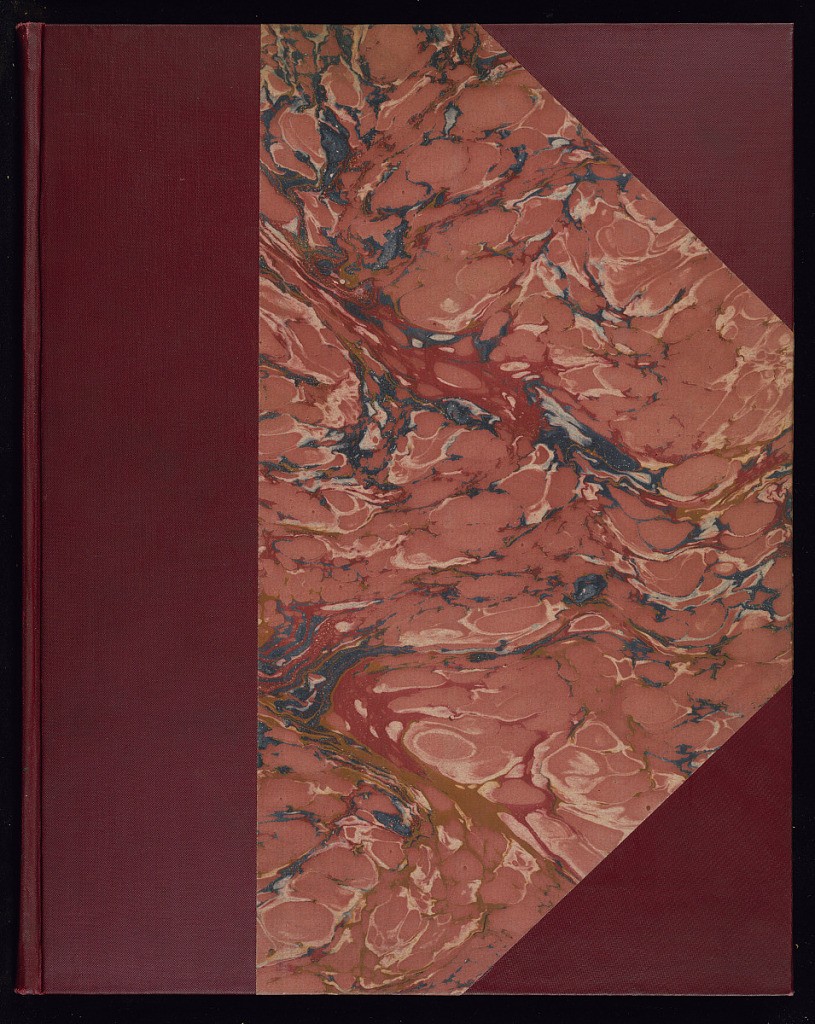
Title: Album of Floral Bouquets Designs
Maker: Charles-Germain de Saint-Aubin, French, 1721–1786
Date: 1757–68
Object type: Album
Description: Designs for floral bouquets from two incomplete series of prints. Two title pages (one hand colored) with plates 2-4, 7-9, and 12 from BOUQUETS CHAMPETRES, DEDIÉS A MADAME LA MARÉCHALE DE BIRON Par son très Respectueux Serviteur de Saint-Aubin Dessinateur du Roy bound with plate 23 from BOUQUETS CHAMPÊTRES, DEDIÉS A MADAME LA MARQUISE DE POMPADOUR Dame du Palais de la Reine, Par son très respectueux serviteur, de Saint-Aubin, Dessinateur du Roy. Two of the plates are hand colored. Each plate illustrates a bouquet of flowers or sprigs of flowers and leaves with their names lettered below. Plates are titled and numbered.
Half cloth binding with hand marbled covers, gold lettering on spine: SAINT AUBIN - BOUQUETS CHAMPETRES.